Interaction volume radius: 5 \u00c5
Interaction volume height: 15 \u00c5
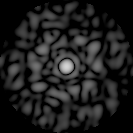
Disorder parameter: 0.8226